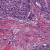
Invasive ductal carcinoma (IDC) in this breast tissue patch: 0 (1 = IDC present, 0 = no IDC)